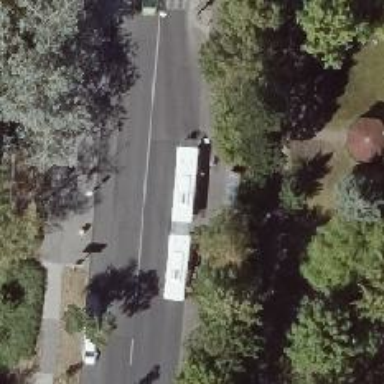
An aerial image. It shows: Tertiary road with asphalt surface and separate sidewalk. Lane markings are visible.